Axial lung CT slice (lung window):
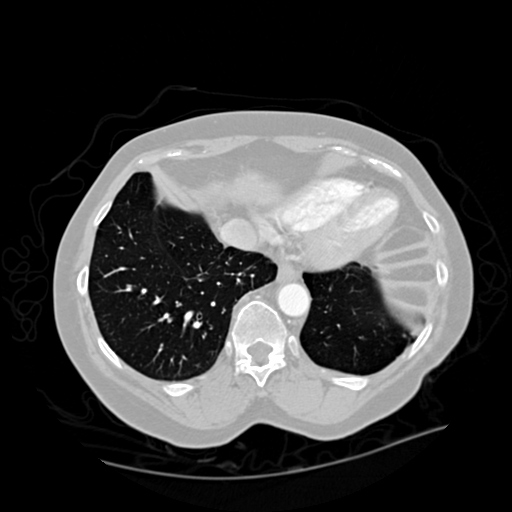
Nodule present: no